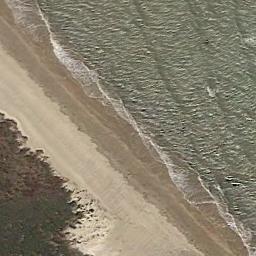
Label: beach